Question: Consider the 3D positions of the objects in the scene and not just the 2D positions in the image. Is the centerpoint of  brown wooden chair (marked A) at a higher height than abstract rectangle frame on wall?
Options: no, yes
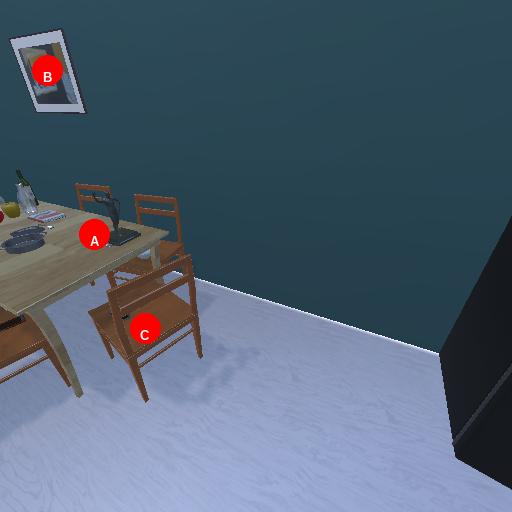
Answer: no